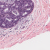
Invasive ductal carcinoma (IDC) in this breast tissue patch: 0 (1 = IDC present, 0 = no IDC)